Question: I've trying to get properly work kcaptcha class from kcaptcha.ru in my own component. 'Cause class not build for Joomla natively I break my brain on the wall.
And at the beginning...
I've a url to image generated by this class like: <URL>
In main controller I've put method
'''
function captcha() {
include(JPATH_COMPONENT.DS.'libraries'.DS.'captcha'.DS.'kcaptcha'.DS.'kcaptcha.php');
$session = &JSession::getInstance('default', array());
$captcha = new KCAPTCHA();
if ($session) {
$session->set('captcha_keystring', $captcha->getKeyString());
}
}
'''
And I've see in browser

When I request an image from the class all working good but in my component I cannot set session variables.
Any ideas how to fix this problem?
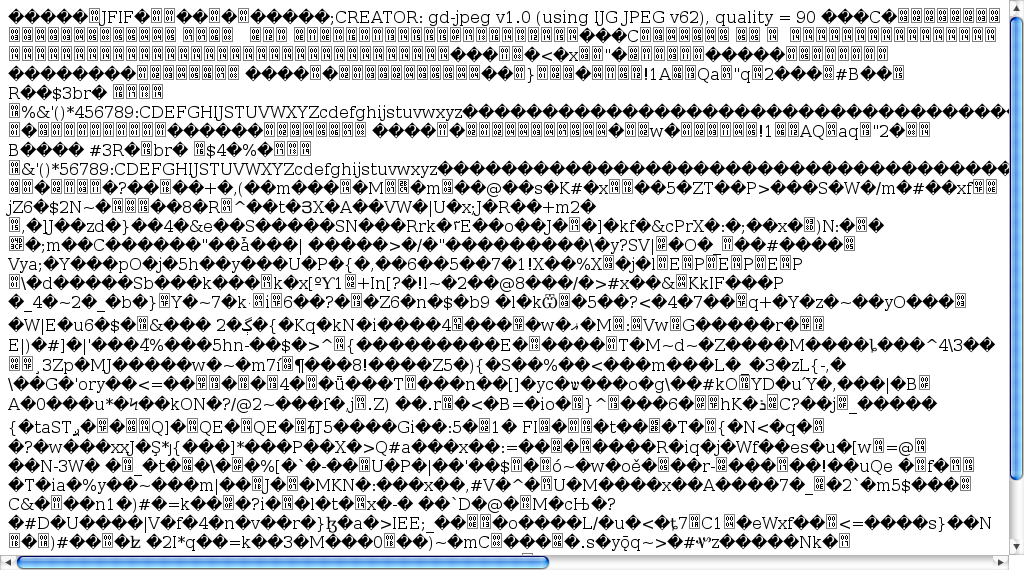
Answer: And problem solved successfully.
For &format=raw in controller Joomla set default mime-type to text/html.
For healing this issue developer must reset mime/type via setting
'''
$document = &JFactory::getDocument();
$document->setMimeEncoding('image/png');
'''
mime/encoding off course depends on you needs.